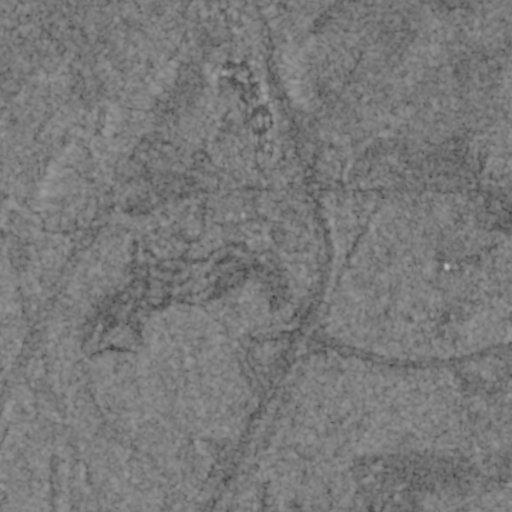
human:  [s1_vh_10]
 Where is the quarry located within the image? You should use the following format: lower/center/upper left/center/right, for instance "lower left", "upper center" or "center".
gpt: The quarry is located in the upper center of the image.
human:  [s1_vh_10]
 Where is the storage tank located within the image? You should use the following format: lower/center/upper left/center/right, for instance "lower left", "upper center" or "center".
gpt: The storage tank is located in the upper center of the image.
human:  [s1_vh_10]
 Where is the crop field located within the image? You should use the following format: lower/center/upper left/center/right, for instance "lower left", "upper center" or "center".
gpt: There is no crop field in the image.

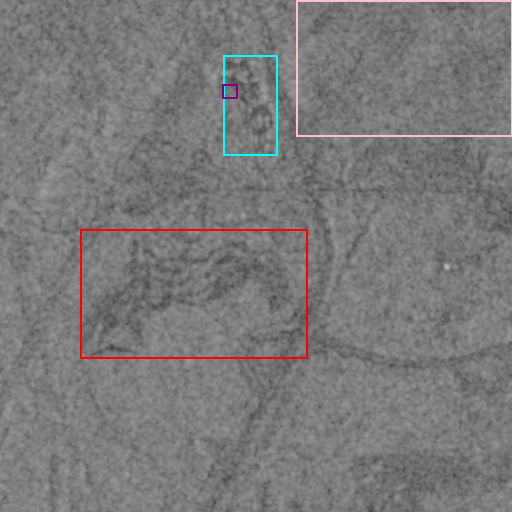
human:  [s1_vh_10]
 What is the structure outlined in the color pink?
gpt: The structure outlined in pink is a crop field.
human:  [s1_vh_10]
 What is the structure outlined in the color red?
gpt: The structure outlined in red is a park.
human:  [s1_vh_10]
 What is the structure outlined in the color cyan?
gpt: The structure outlined in cyan is a parking lot.
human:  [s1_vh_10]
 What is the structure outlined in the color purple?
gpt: The structure outlined in purple is a quarry.
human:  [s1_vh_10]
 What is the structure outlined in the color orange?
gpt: There is no orange outline.